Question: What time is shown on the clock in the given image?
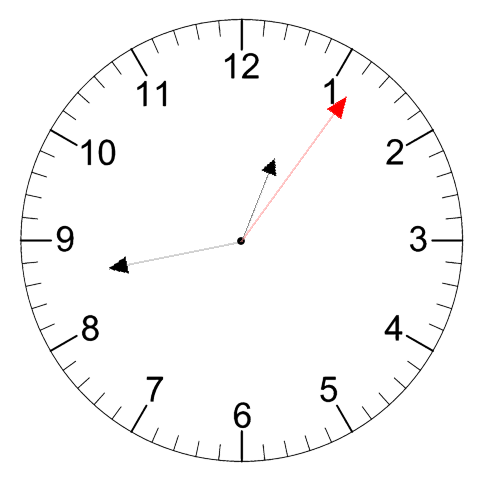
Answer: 12:43:06